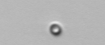
Label: nanoplankton_mix